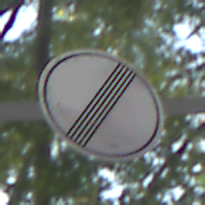
Verkehrszeichen: EndeSaemtlicherBegrenzungen
Umgebung: Outdoor, Suburban
Tageszeit: SunriseSunset
Wetter: Clear
Licht: Natural
Jahreszeit: NotSpecified
Kontrast: HighContrast